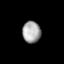
Tissue: lung
Cell type: Others
Senescence score: 0.677
Nuclear area (px): 385
Mean DAPI intensity: 167.057